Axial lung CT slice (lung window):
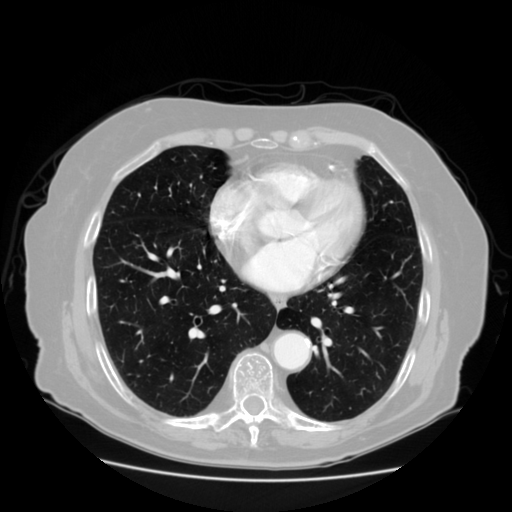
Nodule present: no